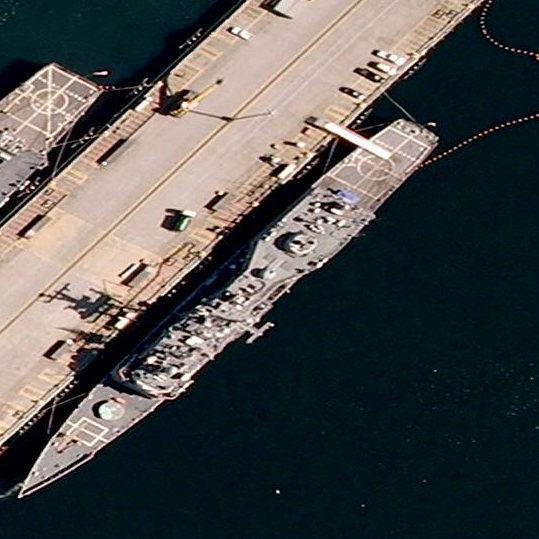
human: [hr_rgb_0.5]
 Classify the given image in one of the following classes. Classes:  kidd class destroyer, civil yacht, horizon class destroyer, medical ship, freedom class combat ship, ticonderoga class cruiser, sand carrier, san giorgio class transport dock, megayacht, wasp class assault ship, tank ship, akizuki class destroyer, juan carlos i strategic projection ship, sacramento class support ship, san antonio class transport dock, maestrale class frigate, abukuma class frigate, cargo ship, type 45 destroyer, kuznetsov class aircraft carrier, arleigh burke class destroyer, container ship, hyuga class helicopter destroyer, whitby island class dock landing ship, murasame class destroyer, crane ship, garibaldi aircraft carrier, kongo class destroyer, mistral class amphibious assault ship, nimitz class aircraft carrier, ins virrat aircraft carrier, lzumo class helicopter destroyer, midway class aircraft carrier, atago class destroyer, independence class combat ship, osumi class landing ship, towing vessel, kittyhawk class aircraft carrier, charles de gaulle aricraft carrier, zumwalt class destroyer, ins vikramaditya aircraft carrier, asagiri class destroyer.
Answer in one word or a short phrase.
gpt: Ticonderoga class cruiser